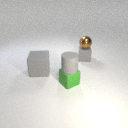
small gray rubber cylinder to the left of small brown metal sphere